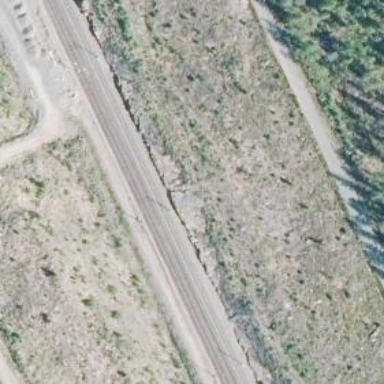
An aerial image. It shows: Continuous rail railway with electrified contact line.